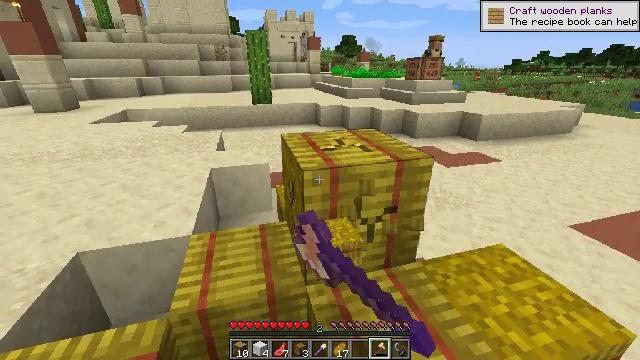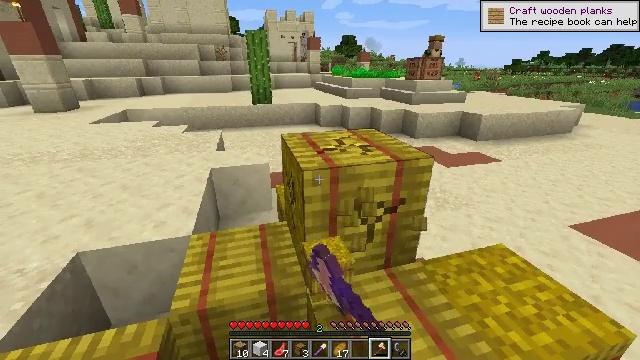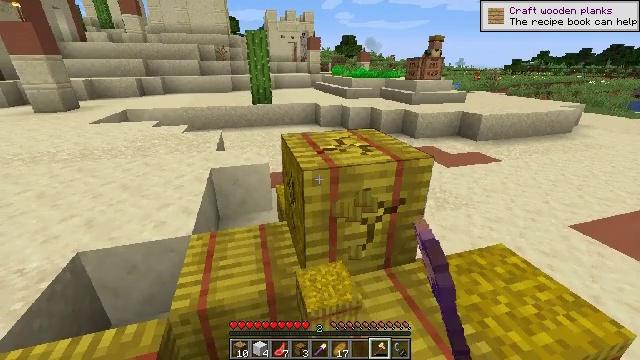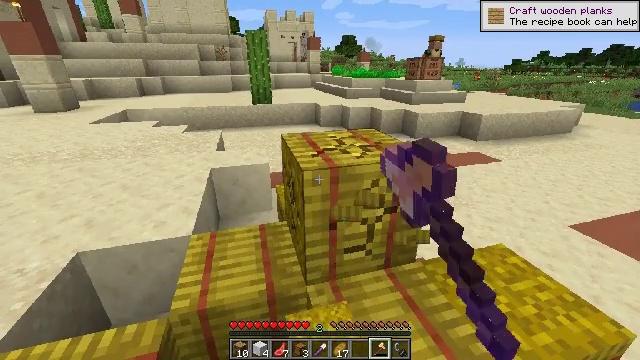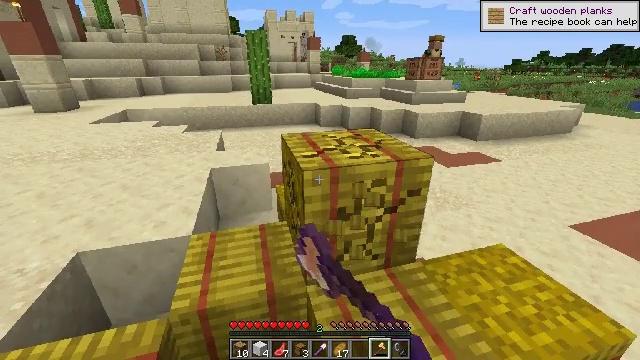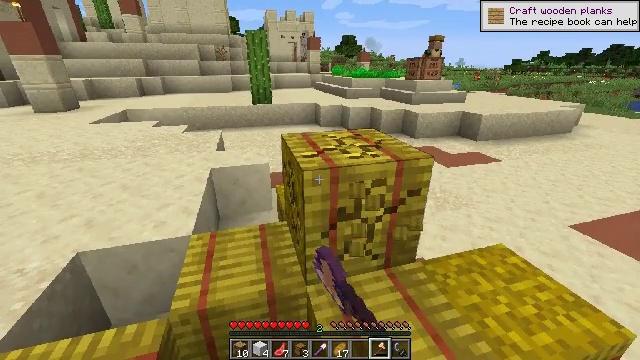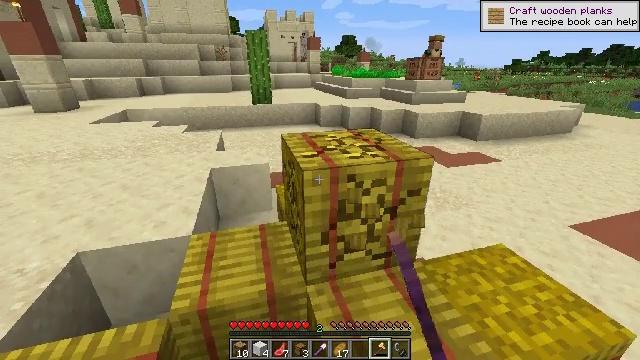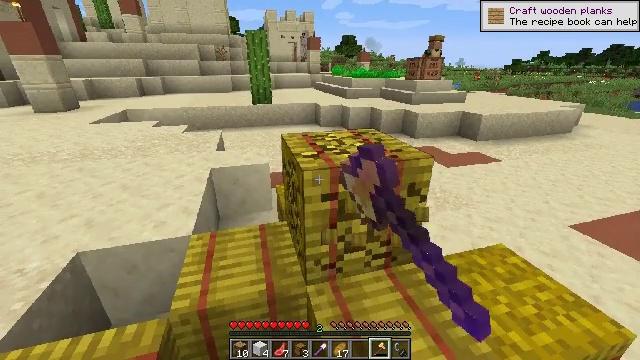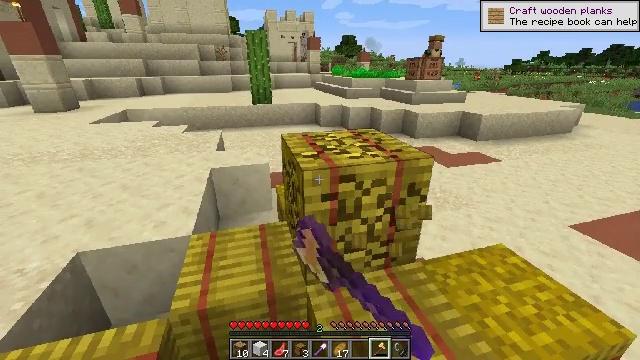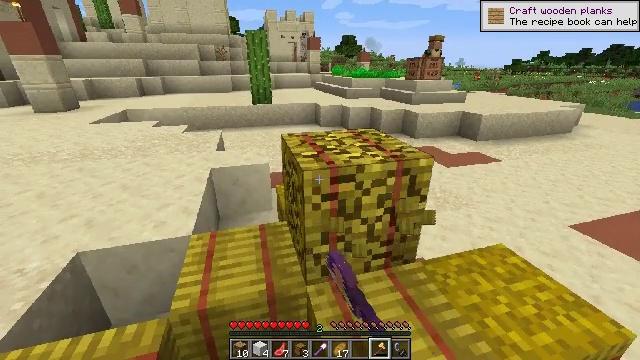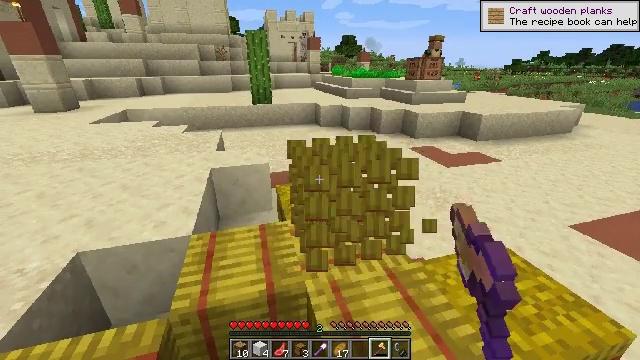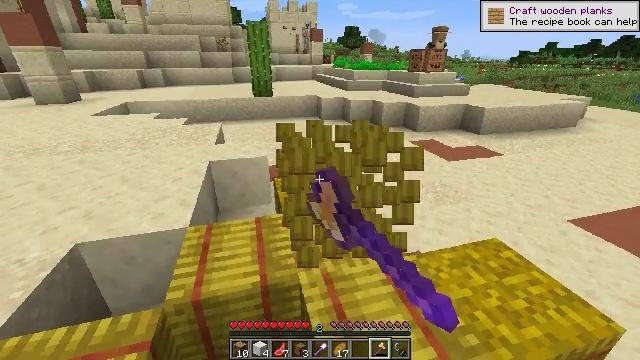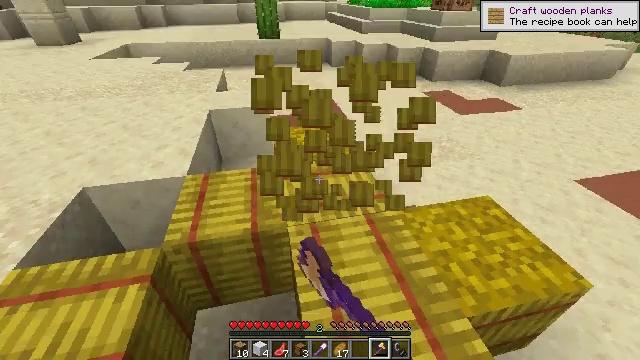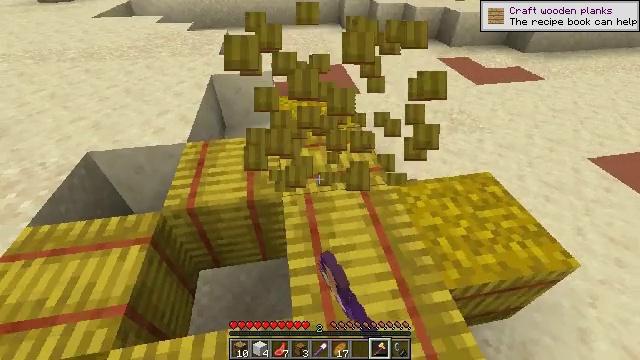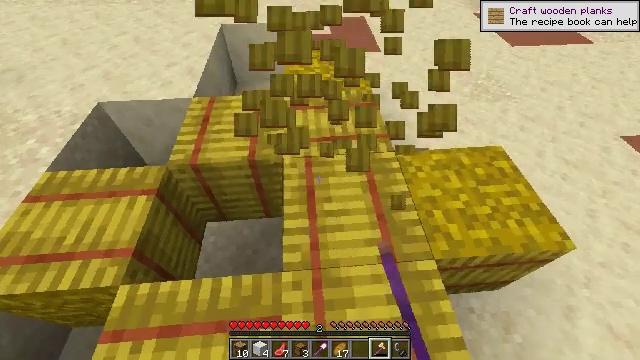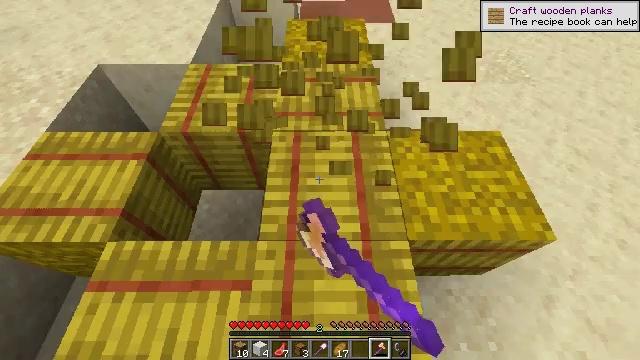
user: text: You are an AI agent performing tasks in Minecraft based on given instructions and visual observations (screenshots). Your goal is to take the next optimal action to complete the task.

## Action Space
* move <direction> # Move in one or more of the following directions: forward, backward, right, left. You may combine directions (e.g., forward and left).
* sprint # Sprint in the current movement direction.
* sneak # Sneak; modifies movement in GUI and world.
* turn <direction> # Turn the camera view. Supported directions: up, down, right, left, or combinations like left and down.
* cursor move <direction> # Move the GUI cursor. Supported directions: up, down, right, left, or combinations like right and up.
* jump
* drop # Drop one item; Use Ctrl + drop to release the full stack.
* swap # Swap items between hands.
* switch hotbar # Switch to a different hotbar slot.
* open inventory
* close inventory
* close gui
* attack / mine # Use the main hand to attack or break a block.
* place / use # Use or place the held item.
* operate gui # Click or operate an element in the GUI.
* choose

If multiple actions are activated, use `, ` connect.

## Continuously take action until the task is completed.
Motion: motion action
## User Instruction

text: Harvest hay blocks from the village.
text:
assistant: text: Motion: attack / mine
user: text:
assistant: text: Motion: attack / mine
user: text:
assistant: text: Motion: attack / mine
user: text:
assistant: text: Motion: attack / mine
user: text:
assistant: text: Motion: attack / mine
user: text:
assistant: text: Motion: attack / mine
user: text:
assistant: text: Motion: attack / mine
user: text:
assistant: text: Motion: attack / mine
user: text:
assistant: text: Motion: attack / mine
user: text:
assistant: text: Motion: attack / mine
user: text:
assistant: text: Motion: move right, turn down, attack / mine
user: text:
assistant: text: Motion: move right, turn left and down, attack / mine
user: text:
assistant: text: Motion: move right, turn left and down, attack / mine
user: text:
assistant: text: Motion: move right, turn left and down, attack / mine
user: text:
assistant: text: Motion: turn left and down, attack / mine
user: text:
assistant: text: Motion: turn left and down, attack / mine
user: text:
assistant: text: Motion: attack / mine
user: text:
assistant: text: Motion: attack / mine
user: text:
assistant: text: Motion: attack / mine
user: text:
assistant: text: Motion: attack / mine
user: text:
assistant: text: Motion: attack / mine
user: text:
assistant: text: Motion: attack / mine
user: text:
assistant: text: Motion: attack / mine
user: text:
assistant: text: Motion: attack / mine
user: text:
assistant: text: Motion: attack / mine
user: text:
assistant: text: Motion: attack / mine
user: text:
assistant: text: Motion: attack / mine
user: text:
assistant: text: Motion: attack / mine
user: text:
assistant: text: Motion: attack / mine
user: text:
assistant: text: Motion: attack / mine